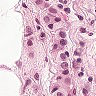
Metastatic tissue present: yes